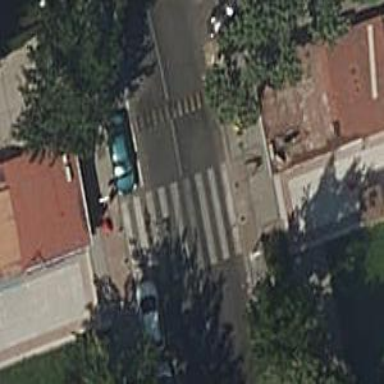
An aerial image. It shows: Bollard barrier.